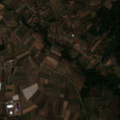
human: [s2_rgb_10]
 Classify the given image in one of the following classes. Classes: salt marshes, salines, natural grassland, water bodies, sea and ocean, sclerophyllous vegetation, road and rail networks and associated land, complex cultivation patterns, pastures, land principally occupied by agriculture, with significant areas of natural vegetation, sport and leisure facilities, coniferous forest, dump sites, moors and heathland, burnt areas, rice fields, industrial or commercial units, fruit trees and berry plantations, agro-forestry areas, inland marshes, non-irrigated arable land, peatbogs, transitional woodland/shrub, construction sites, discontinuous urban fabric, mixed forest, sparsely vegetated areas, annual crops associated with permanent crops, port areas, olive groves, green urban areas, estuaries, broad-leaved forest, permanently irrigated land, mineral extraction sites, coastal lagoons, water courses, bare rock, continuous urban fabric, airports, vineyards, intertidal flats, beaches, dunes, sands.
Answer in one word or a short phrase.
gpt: discontinuous urban fabric, non-irrigated arable land, complex cultivation patterns, land principally occupied by agriculture, with significant areas of natural vegetation, broad-leaved forest